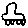
Label: car